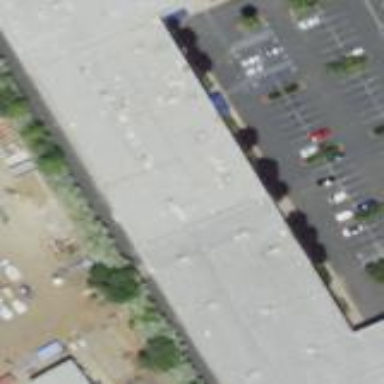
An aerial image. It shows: Commercial building.